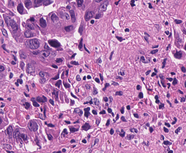
Tumor epithelial tissue: yes
Tumor-associated stroma tissue: yes
Normal tissue: no